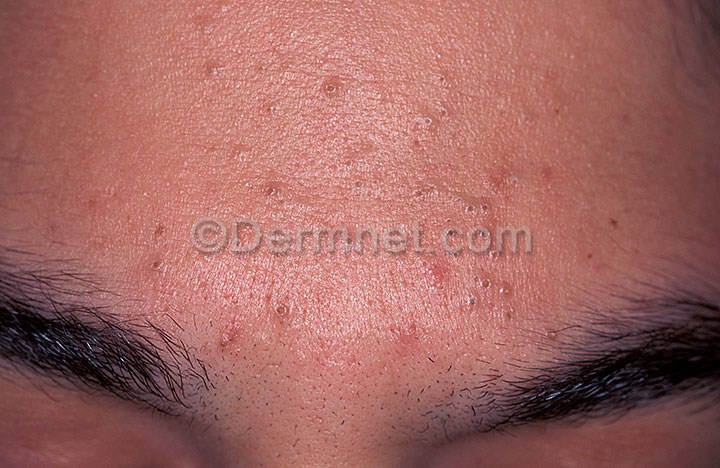
Disease: Acne and Rosacea Photos